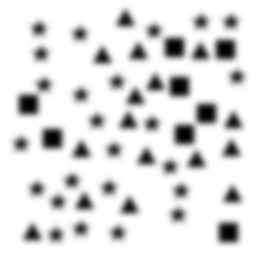
Squares: 8
Triangles: 16
Stars: 24
Total shapes: 48